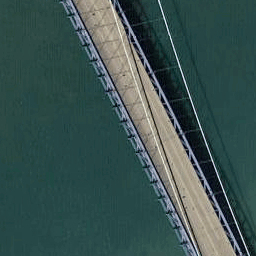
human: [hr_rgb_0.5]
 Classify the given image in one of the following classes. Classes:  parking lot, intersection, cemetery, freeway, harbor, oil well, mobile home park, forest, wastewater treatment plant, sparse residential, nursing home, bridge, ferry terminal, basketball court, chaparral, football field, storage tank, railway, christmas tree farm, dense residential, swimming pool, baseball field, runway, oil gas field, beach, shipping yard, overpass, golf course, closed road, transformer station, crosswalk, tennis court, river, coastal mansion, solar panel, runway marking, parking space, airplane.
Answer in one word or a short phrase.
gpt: bridge